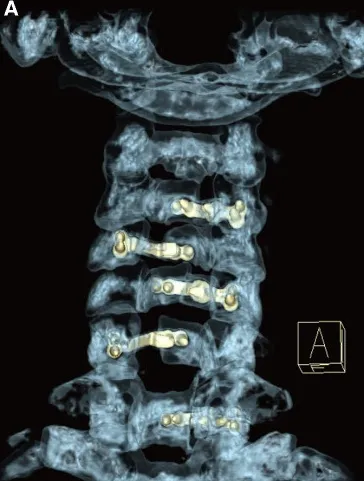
Three-dimensional reconstructions of CT images. Anterior view.
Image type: radiology (ct)